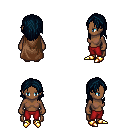
a pixel art fantasy rpg character, female body template, human, dark skin, brown cape, red pants, raven long hairstyle, gold boots, four views (front, back, left, right), 2x2 character sprite sheet, small pixel art, hard edges, no anti-aliasing